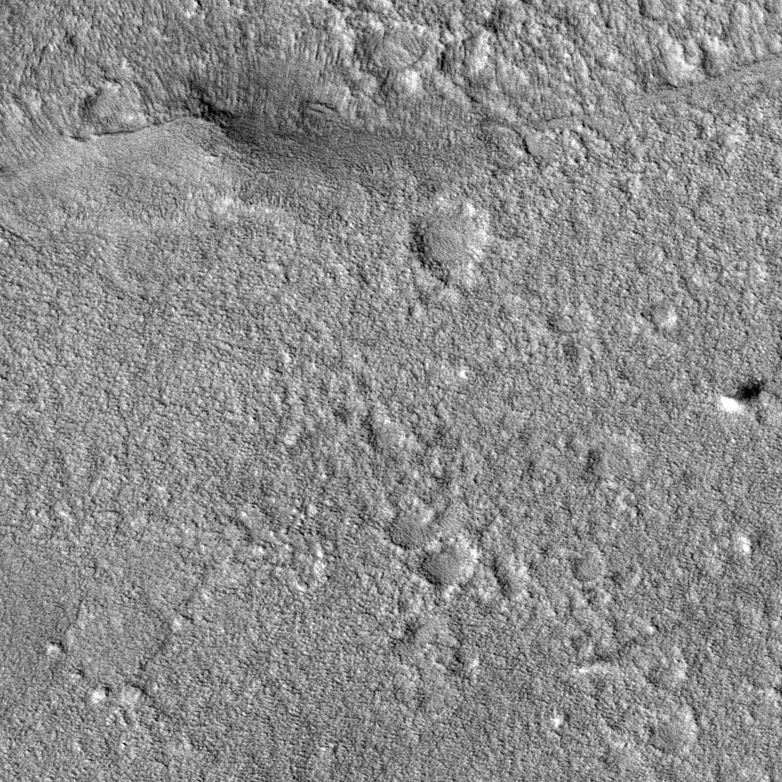
Label: dustdevil